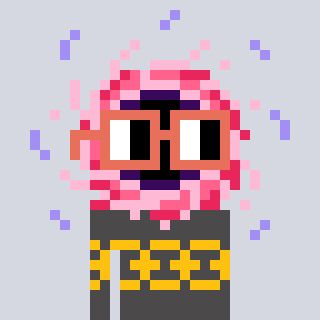
a pixel art character with square orange glasses, a blackhole-shaped head and a grayscale-colored body on a cool background